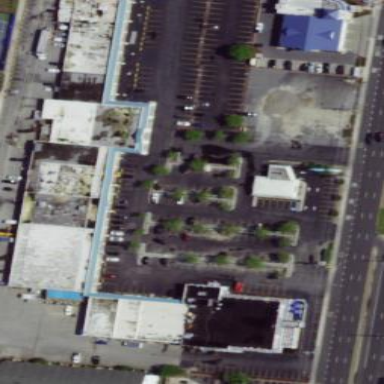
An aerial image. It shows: Retail building.